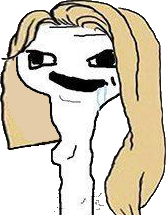
Label: 5_Trad_Wife